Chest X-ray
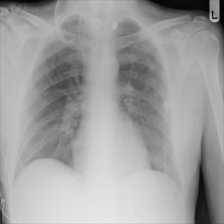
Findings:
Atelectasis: negative
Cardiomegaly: negative
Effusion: negative
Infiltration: positive
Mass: negative
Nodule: negative
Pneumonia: negative
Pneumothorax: negative
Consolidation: negative
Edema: negative
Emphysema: negative
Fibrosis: positive
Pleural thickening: negative
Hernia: negative